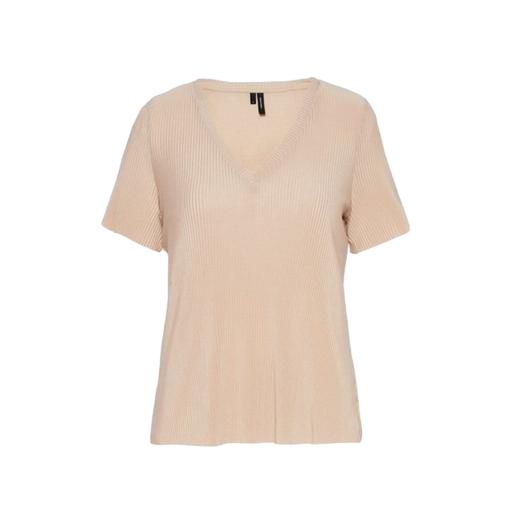
short-sleeve top only macy, beige tshirt, natural v-neck rib swing tee, white background